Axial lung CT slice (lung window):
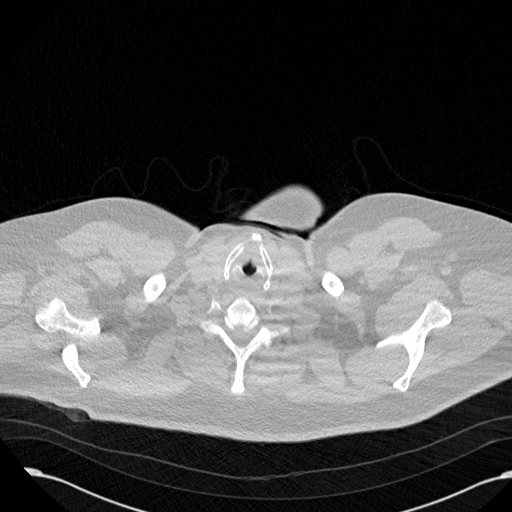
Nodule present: no